Interaction volume radius: 5 \u00c5
Interaction volume height: 10 \u00c5
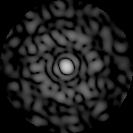
Disorder parameter: 0.8472